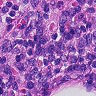
Metastatic tissue present: no